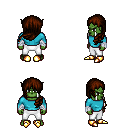
a pixel art fantasy rpg character, male body template, orc, green skin, teal long-sleeve shirt, white pants, brown left-swept hairstyle, white cloth bandages, gold boots, four views (front, back, left, right), 2x2 character sprite sheet, small pixel art, hard edges, no anti-aliasing